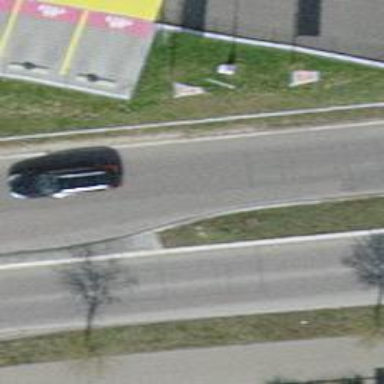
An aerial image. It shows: Primary road with asphalt surface and no sidewalks.